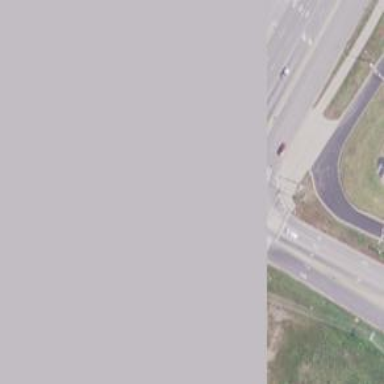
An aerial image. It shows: Primary highway.